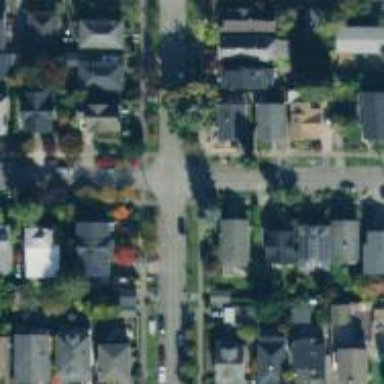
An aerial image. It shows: Residential road with separate sidewalk.